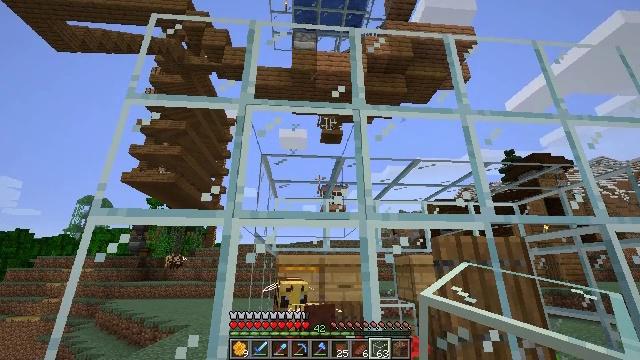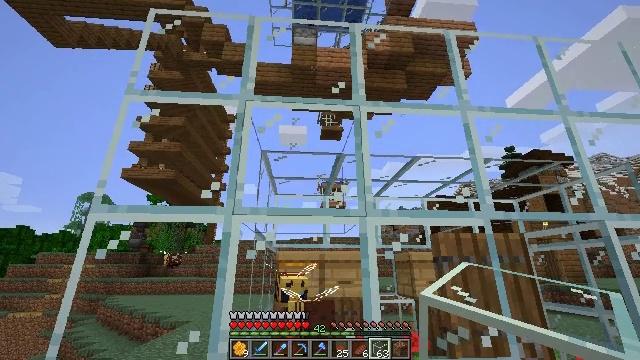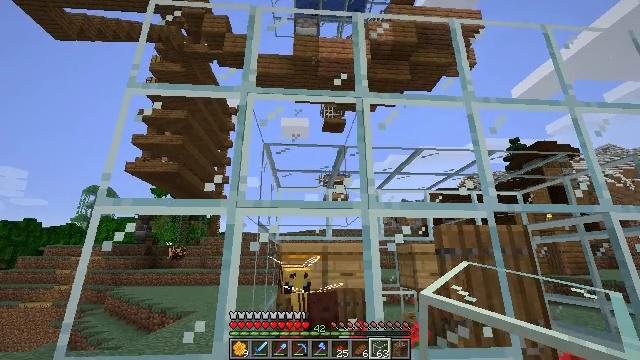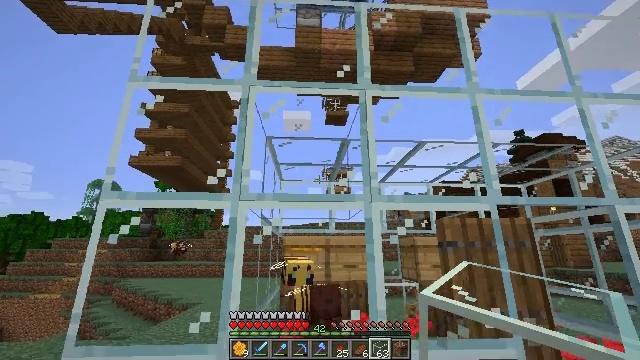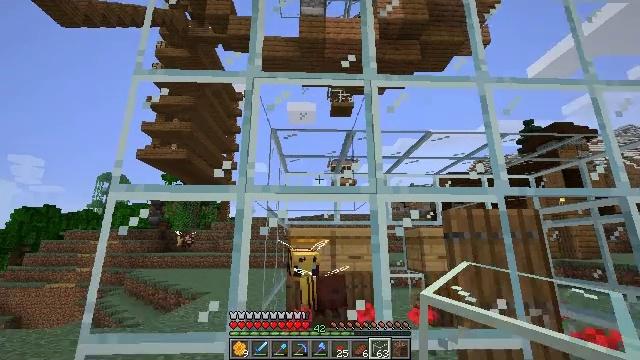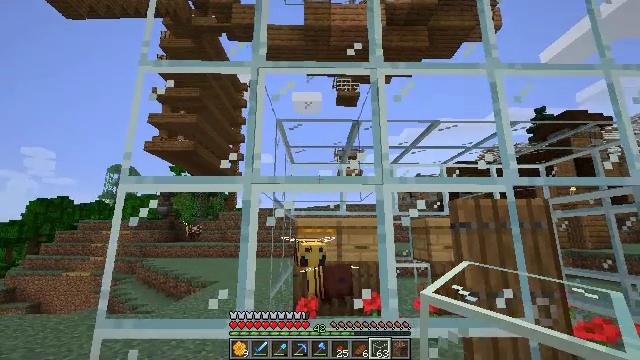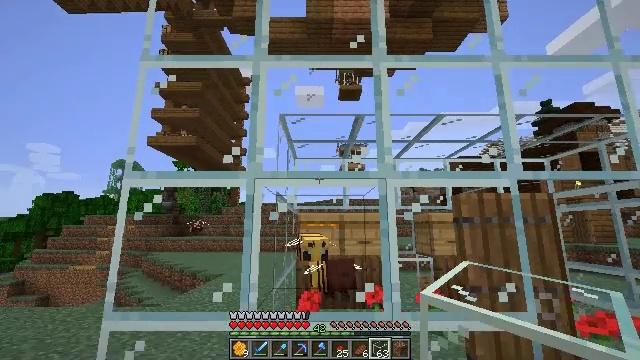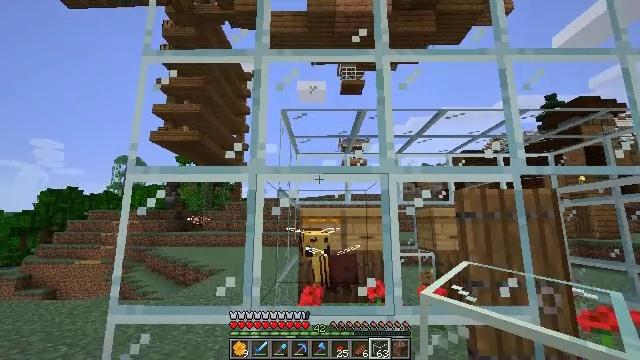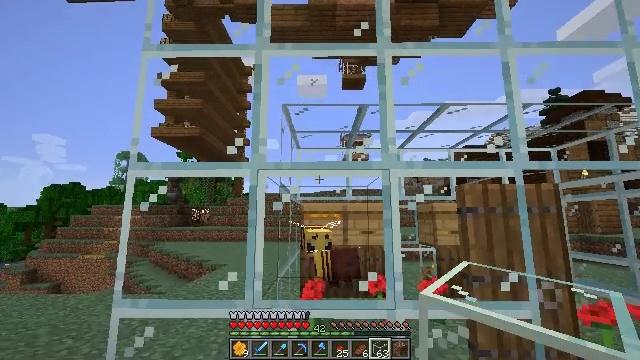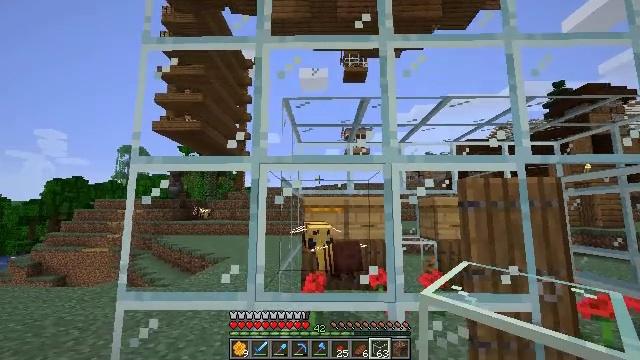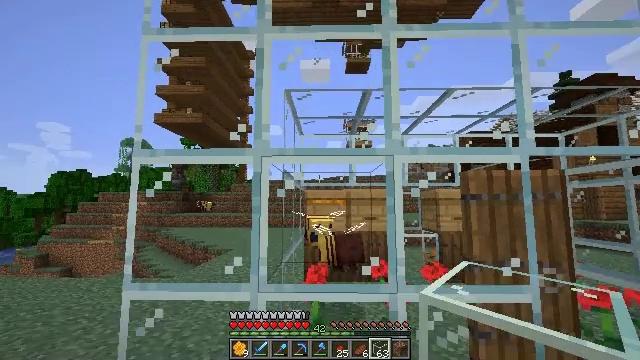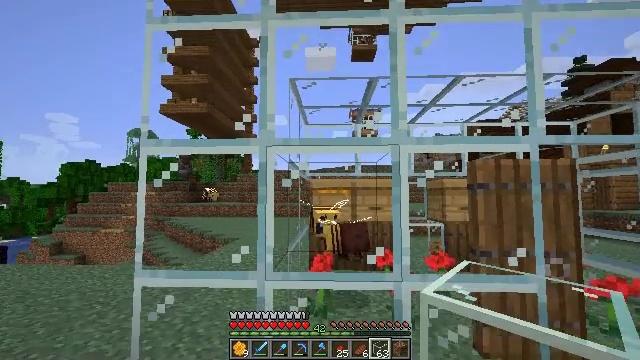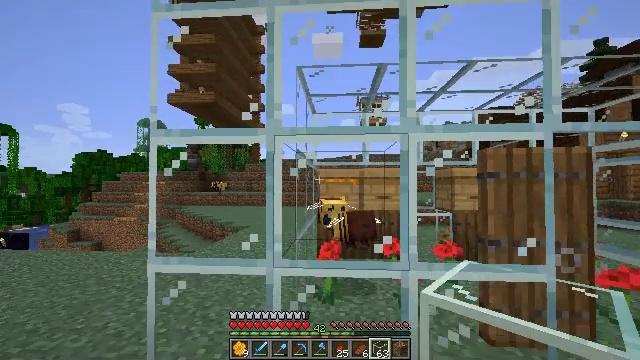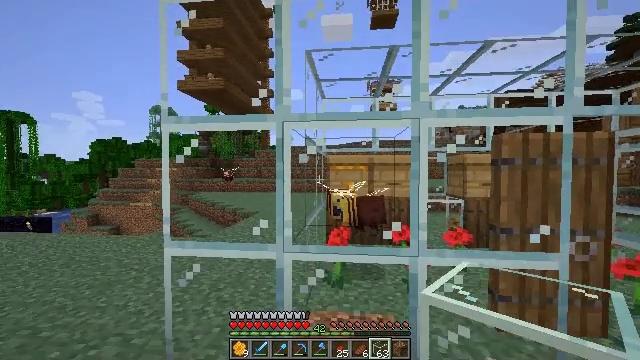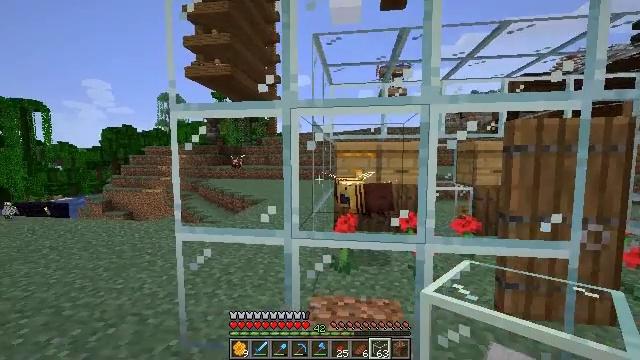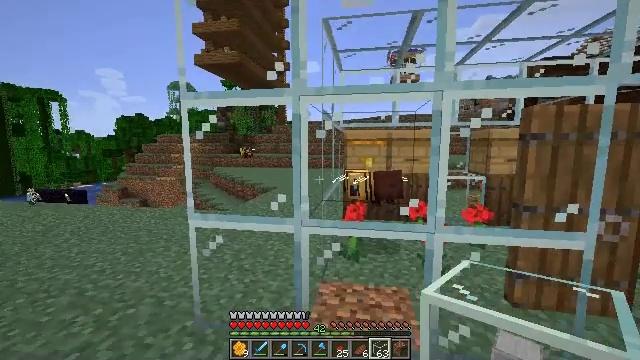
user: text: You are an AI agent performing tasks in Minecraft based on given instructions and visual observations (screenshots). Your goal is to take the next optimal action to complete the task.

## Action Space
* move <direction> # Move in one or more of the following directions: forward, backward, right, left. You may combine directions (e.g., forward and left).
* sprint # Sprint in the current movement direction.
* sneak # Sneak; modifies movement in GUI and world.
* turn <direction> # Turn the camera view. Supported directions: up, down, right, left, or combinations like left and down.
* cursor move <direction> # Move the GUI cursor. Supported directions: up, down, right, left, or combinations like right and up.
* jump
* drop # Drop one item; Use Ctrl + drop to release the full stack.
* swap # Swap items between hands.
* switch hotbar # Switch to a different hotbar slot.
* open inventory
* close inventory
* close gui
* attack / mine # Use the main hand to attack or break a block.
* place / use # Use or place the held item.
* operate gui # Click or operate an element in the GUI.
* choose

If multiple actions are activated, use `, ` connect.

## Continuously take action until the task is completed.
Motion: motion action
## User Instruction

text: Retrieve the smooth stone slab from the ground.
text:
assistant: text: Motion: no_op
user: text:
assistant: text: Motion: turn down
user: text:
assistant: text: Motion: turn down
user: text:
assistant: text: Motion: turn left and down
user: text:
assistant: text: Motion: turn left and down
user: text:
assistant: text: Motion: turn down
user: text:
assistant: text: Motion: turn down
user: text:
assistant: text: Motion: turn down
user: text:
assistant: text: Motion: turn down
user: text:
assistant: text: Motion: turn down
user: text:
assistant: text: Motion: turn left and down
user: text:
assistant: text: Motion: turn left and down
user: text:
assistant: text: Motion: turn left and down
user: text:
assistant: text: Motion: turn left and down
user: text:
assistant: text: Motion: turn left and down
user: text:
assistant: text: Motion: turn left and down
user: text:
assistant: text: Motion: turn left and down
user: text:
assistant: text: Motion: turn left and down
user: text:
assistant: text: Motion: turn left
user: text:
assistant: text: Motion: turn left and up
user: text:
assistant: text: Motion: turn left and up
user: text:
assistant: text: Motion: turn left and up
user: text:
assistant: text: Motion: turn left
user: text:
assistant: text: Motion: turn left
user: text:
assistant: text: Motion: turn left and up
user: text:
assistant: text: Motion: turn left and up
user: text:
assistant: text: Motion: turn up
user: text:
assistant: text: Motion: turn up
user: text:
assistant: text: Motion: turn up
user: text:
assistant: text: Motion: no_op